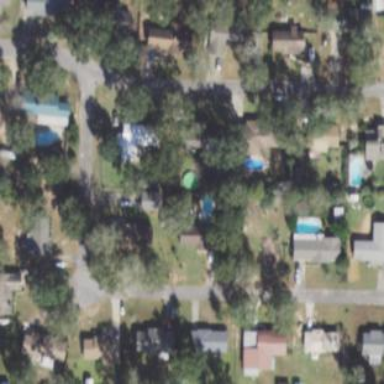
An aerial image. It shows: Residential area composed of single-family homes.